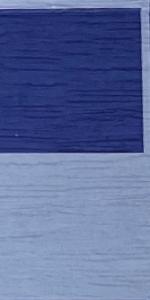
Label: Empty